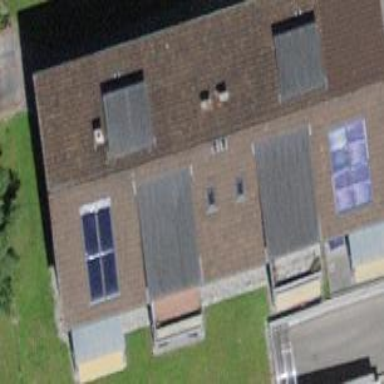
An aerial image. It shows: Gabled roof adorns the apartments building.